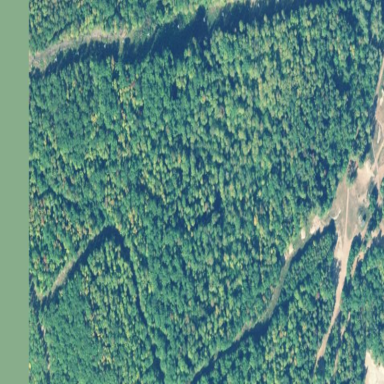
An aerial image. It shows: Coniferous forest area.